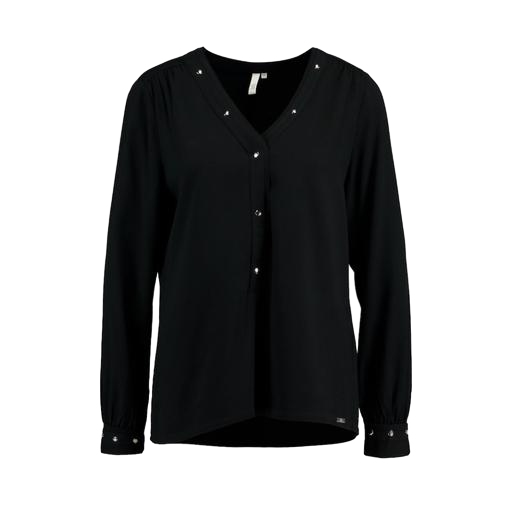
black nly half button shirt, l/s blouse, black long-sleeved blouse, white background